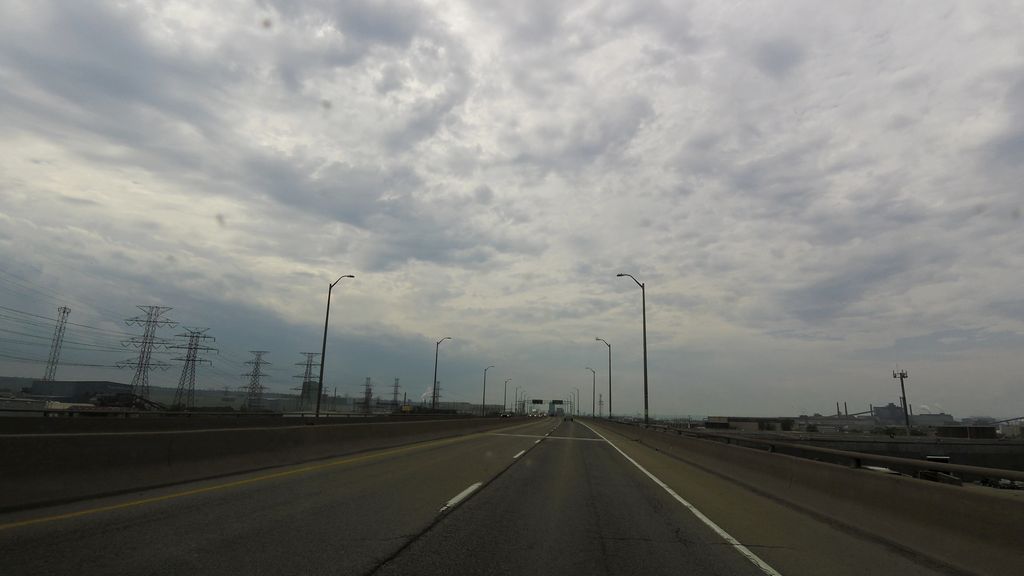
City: hamilton